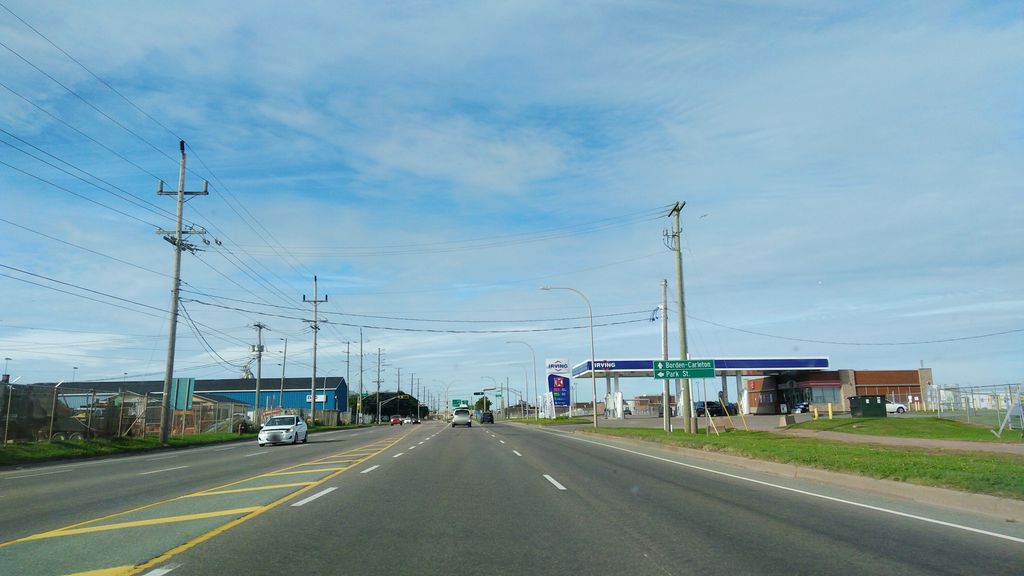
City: charlottetown